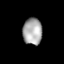
Tissue: lung
Cell type: T cells
Senescence score: 0.1297
Nuclear area (px): 506
Mean DAPI intensity: 167.759